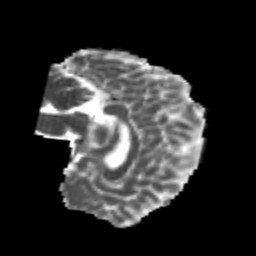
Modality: MD
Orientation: sagittal
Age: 20
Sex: male
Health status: healthy
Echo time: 0.074 s